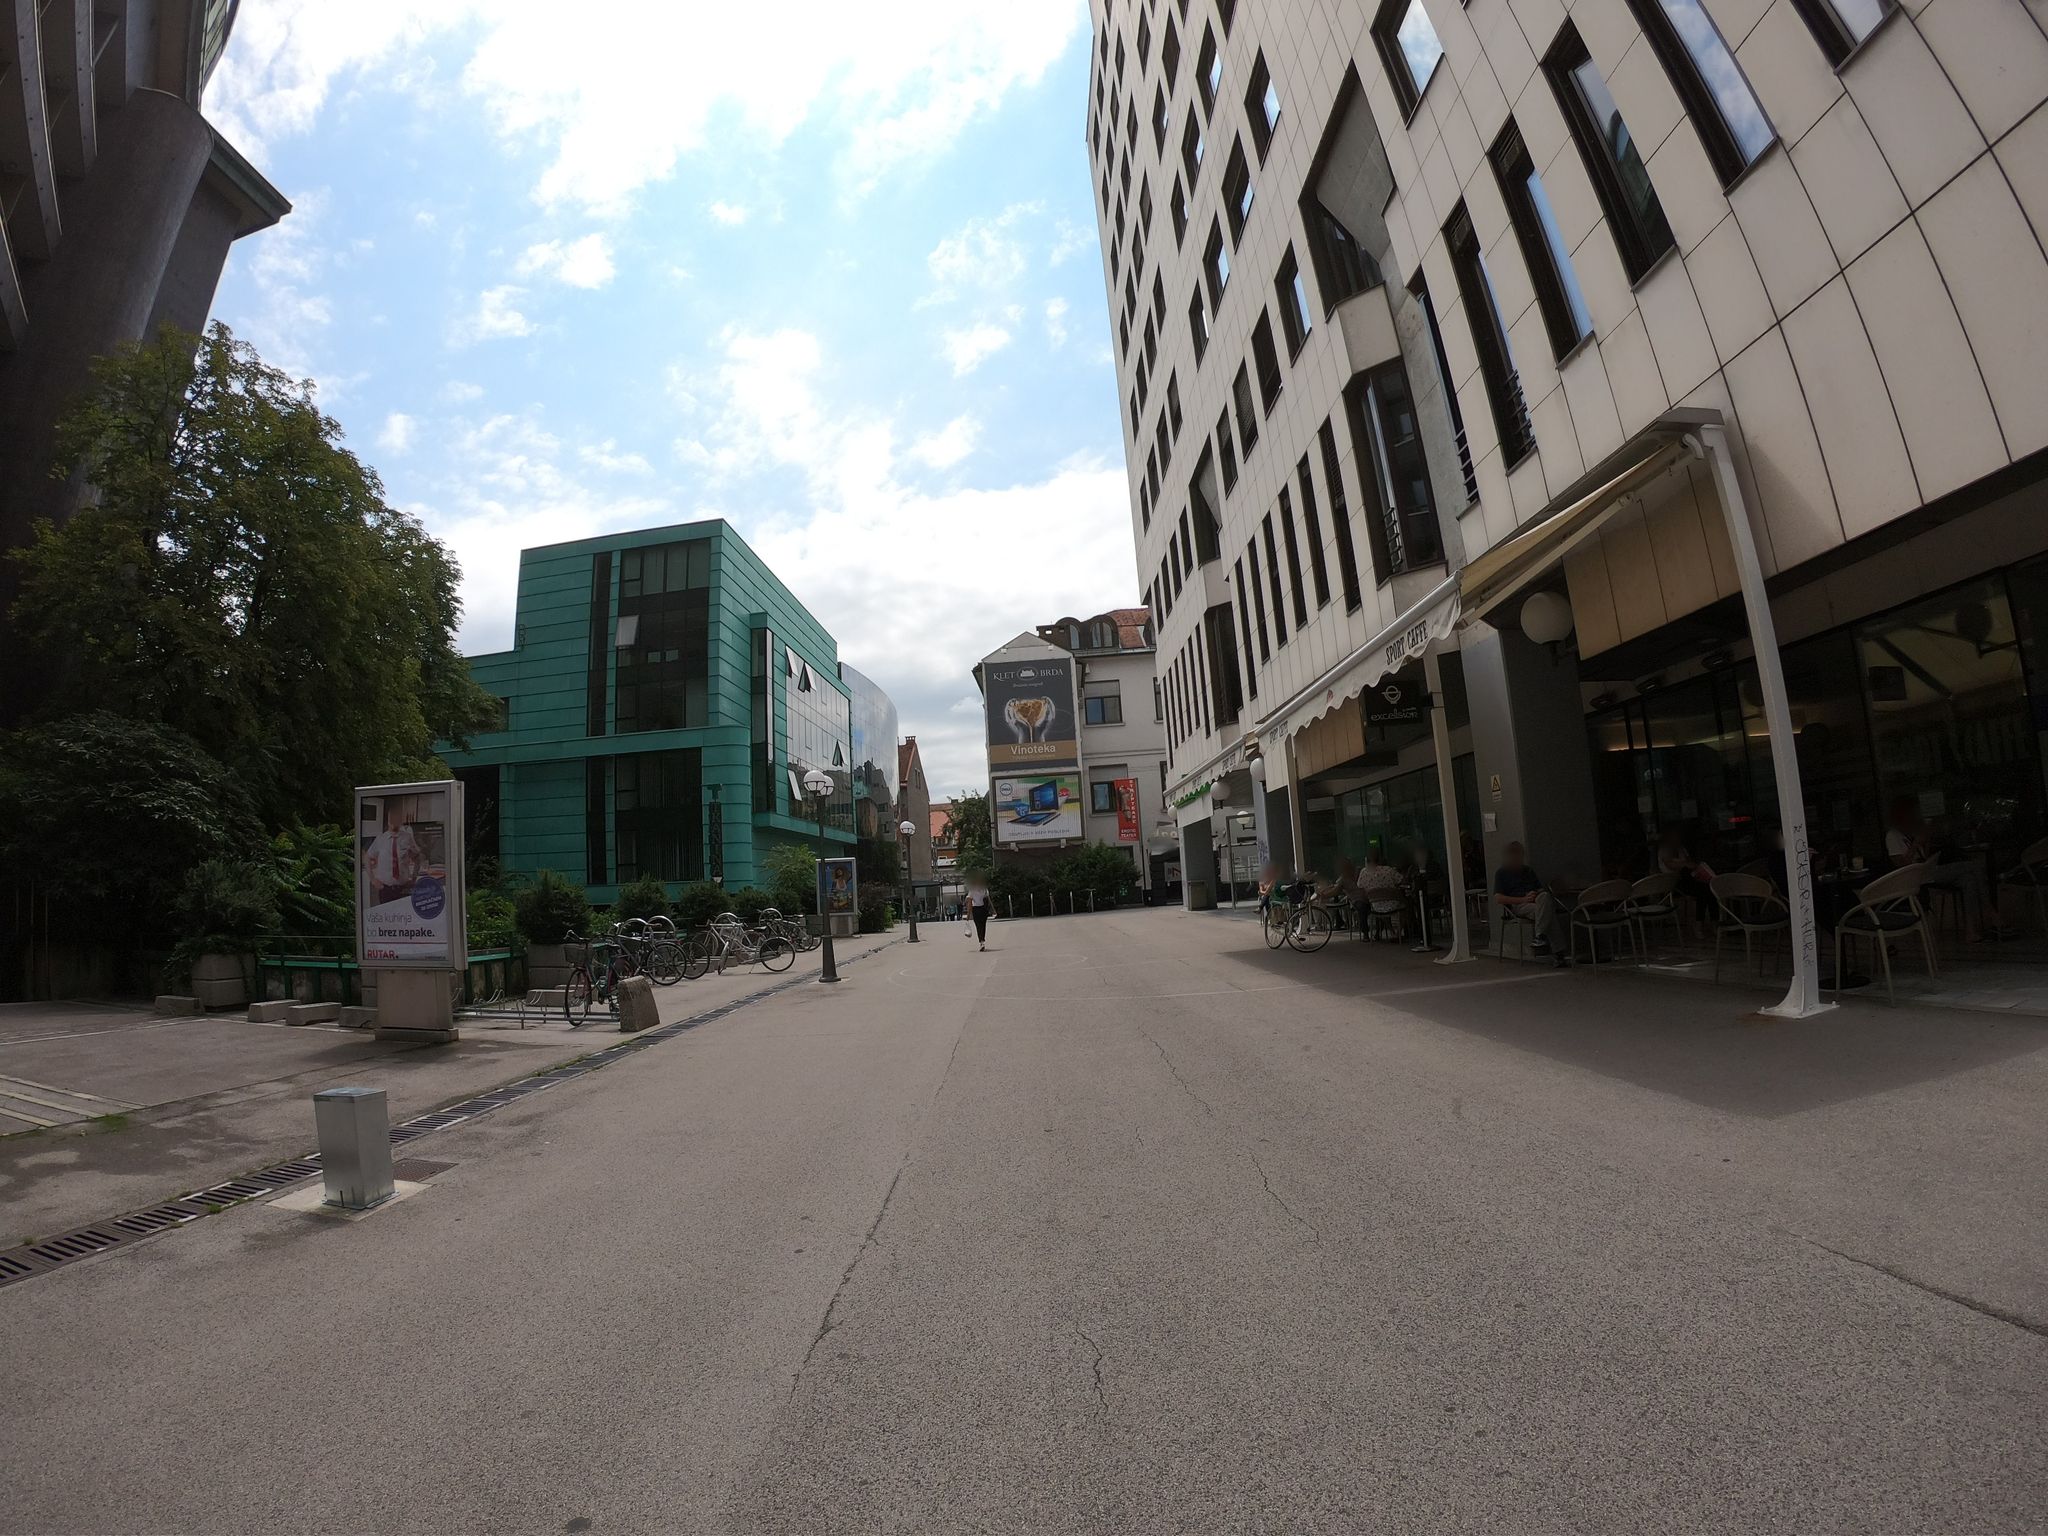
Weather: clear
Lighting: day
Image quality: good
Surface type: walking surface
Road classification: pedestrian, steps, path
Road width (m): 3.5
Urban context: urban centre
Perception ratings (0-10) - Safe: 7.84, Lively: 9.57, Beautiful: 8.04, Boring: 4.07, Depressing: 4.23, Wealthy: 8.29